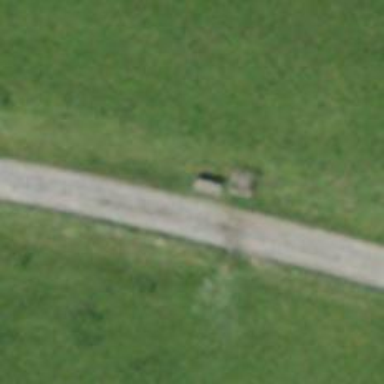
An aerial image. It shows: Bench.